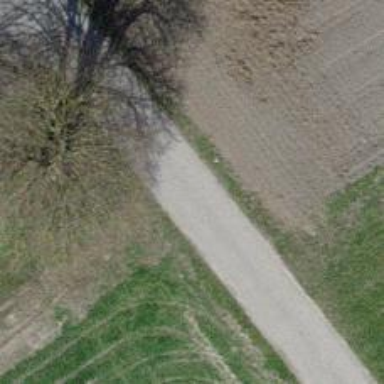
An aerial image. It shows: Paved track with grade1 quality. It is suitable for agricultural vehicles.